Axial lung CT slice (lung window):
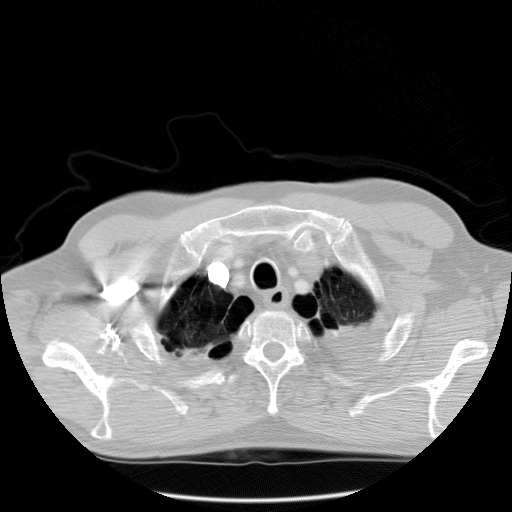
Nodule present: no